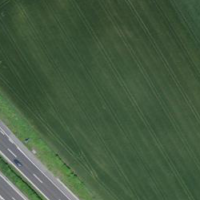
EUNIS habitat code: 57
Species observed at this site:
Milvus milvus